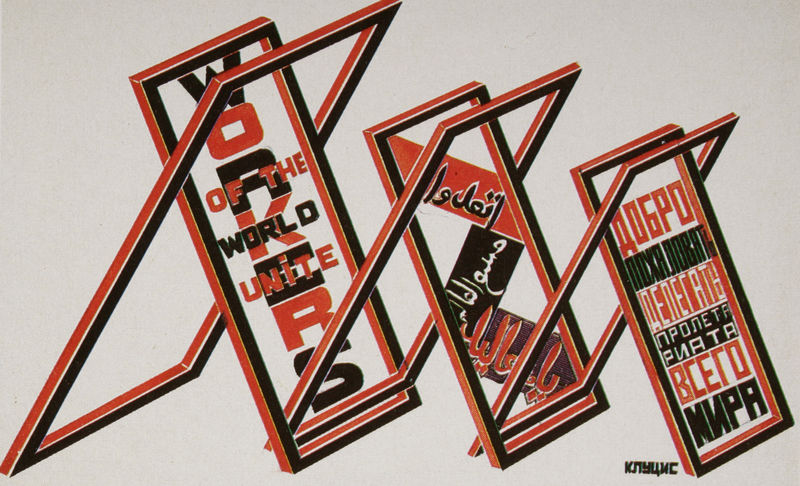
Titel: Entwurf für ein Standsystem
Künstler: Gustav Kluzis
Standort: Riga
Institution: Staatliches Kunstmuseum der Lettischen Republik
Schlagwörter: komposition, schwarz, weiss, rot, rahmen, schrift, modern, formen, werbung, collage, rechtecke, form, illustration, text, plakat, geometrisch, arabisch, ständer, verbunden, texte, englisch, russisch, typo, formal, ineinander, sprache, sprachen, workers